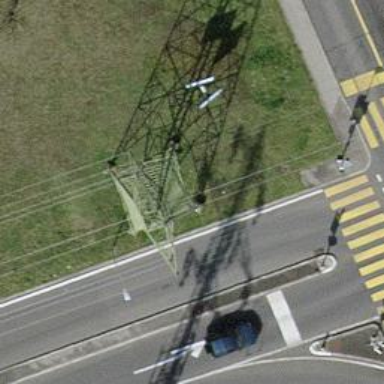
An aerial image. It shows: Power tower.